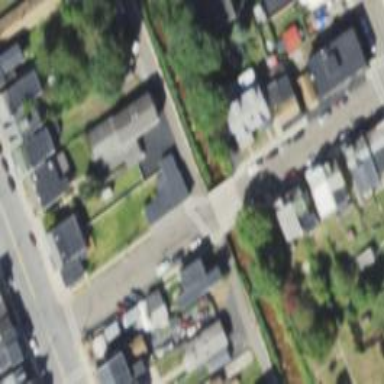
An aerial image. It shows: Living street.